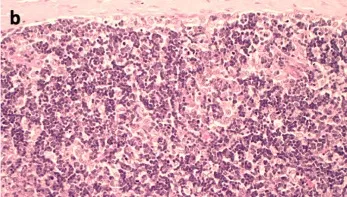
HE IHC: aggregates of large epithelial cells with a clear cytoplasm interspersed between lymphoid cells (20x).
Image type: pathology (immunostaining)